Question: If I would like to subtract the fields from each other,
i.e. in A there are 11 fields described as 'Faktura zakupu' and in B there are 5 fields described as 'Faktura zakupu'. I would like to get a return of records in the form of 6 items 'Faktura zakupu' (11-5 = 6)
I tried the EXCEPT operation, but it does not return the desired results
what operation do i need to perform?

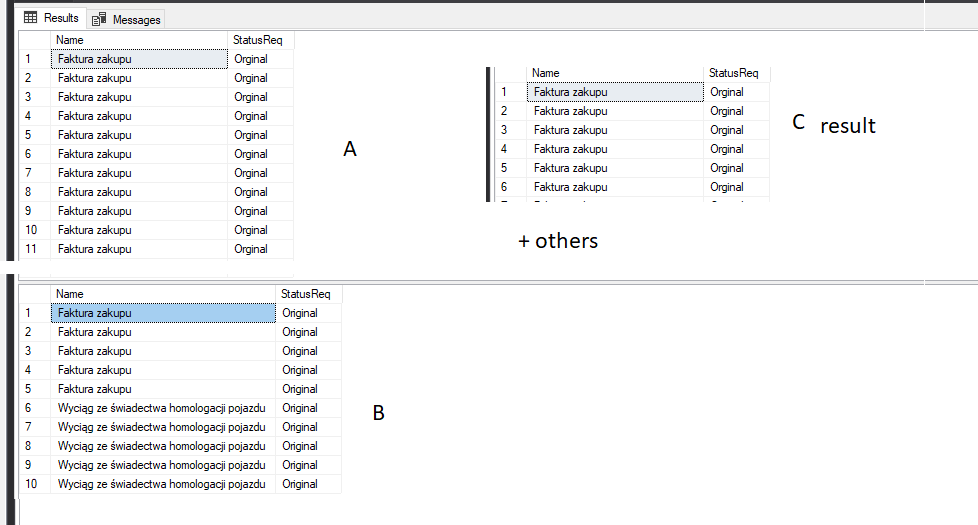
Answer: You can add row number to each row in both tables. Then SQL Server can determine that the first '(Faktura zakupu, Original)' in table A is a duplicate of the first '(Faktura zakupu, Original)' in table B and remove it during 'EXCEPT' operation:
'''
SELECT Name, StatusReq, ROW_NUMBER() OVER (PARTITION BY Name, StatusReq ORDER BY (SELECT NULL))
FROM a
EXCEPT
SELECT Name, StatusReq, ROW_NUMBER() OVER (PARTITION BY Name, StatusReq ORDER BY (SELECT NULL))
FROM b
'''
It'll return 6 rows from table A... numbered 6 through 11.